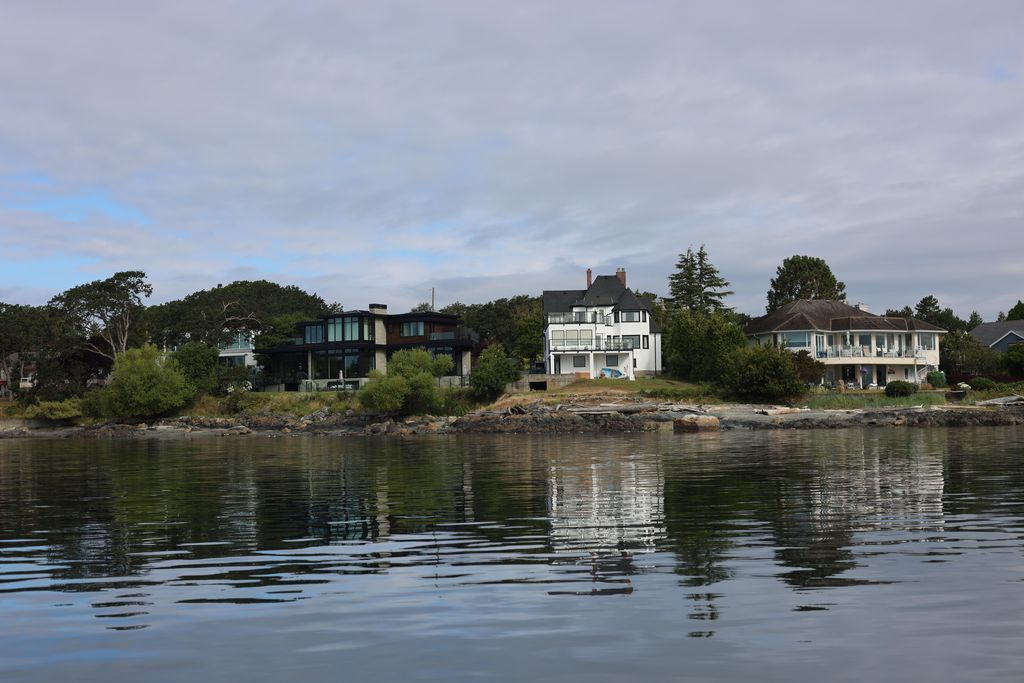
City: victoria